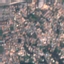
Land use / land cover class: Residential